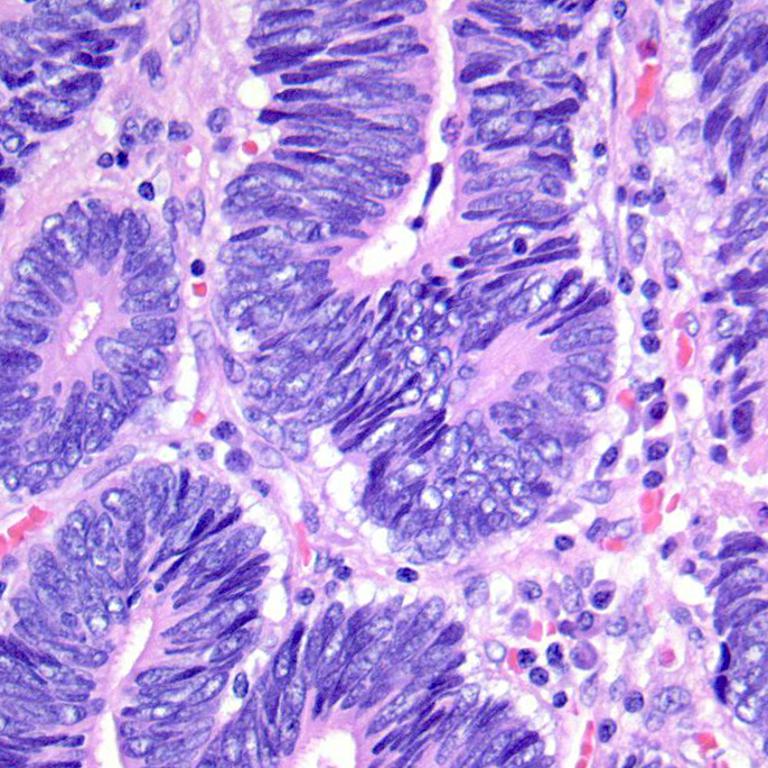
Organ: colon
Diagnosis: adenocarcinomas